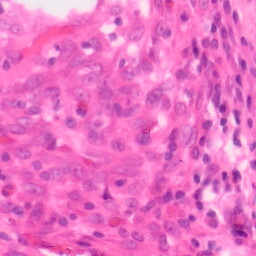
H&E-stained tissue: Colon